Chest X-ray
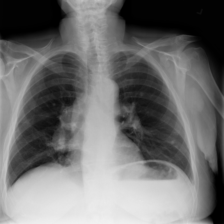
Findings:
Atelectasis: negative
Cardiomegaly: negative
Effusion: negative
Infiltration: negative
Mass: negative
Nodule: negative
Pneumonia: negative
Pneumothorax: negative
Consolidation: negative
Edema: negative
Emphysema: negative
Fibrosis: negative
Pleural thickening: negative
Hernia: negative